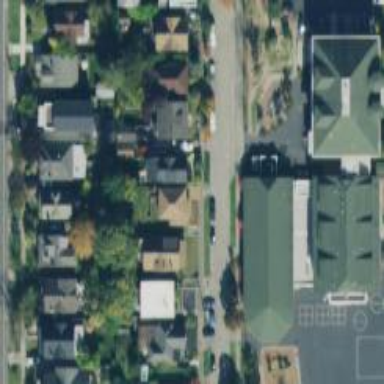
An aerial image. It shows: Residential road with separate sidewalk.